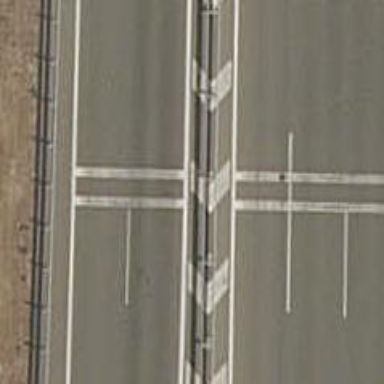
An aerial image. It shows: Rumble strip for traffic calming.